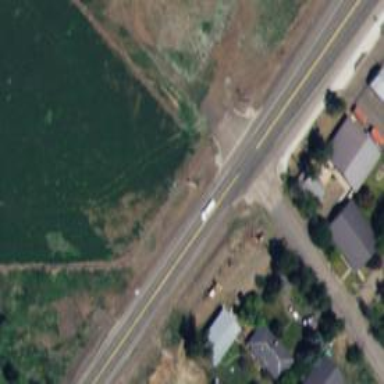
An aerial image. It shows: Asphalt trunk highway.